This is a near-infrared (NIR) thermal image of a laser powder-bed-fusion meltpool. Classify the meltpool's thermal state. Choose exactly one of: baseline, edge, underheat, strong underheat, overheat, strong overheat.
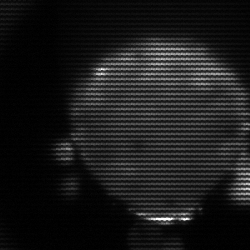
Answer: edge